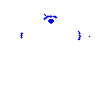
Particle: electron